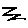
Label: zigzag